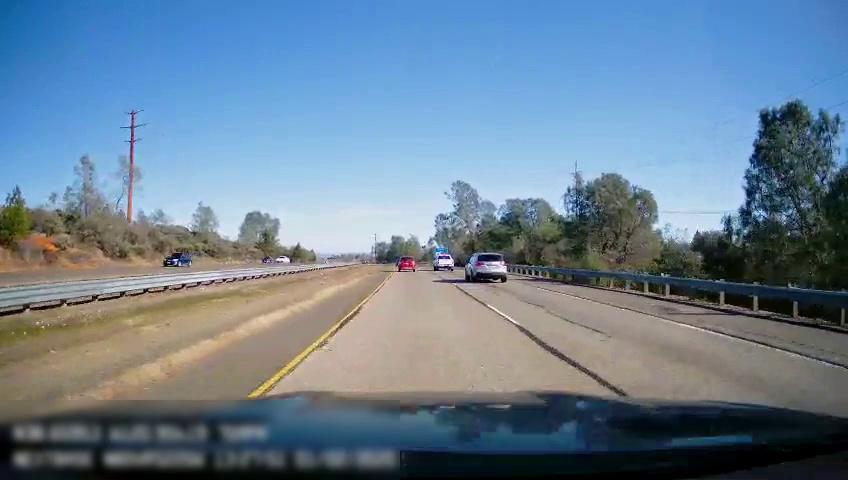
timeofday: Day
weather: Sunny
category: Drivable Space
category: Drivable Space
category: Vehicles | SUV
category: Vehicles | SUV
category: Vehicles | Truck
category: Vehicles | Truck
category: Vehicles | Car
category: Vehicles | Car
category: Lanes | Current Lane
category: Lanes | Current Lane
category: Lanes | Alternate Lane
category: Traffic | Signs